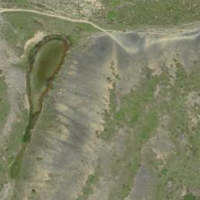
EUNIS habitat code: 26
Species observed at this site:
Carex echinata